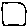
Label: square